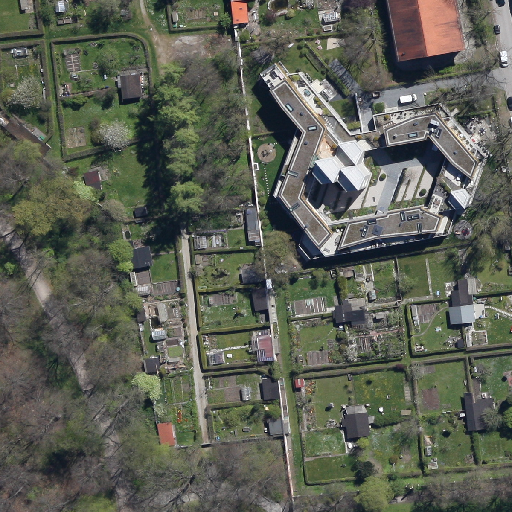
Referring expression: van